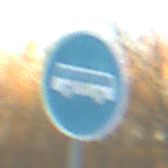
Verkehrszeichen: Busssonderstreifen
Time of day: SunriseSunset
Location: Outdoor (Nature)
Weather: Clear
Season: Winter
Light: Natural